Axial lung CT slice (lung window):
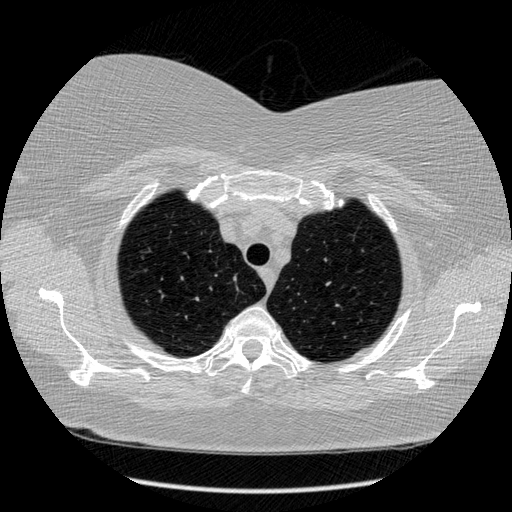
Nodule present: no